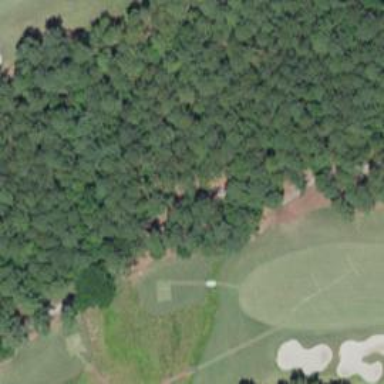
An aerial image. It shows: Path for both road and golf.